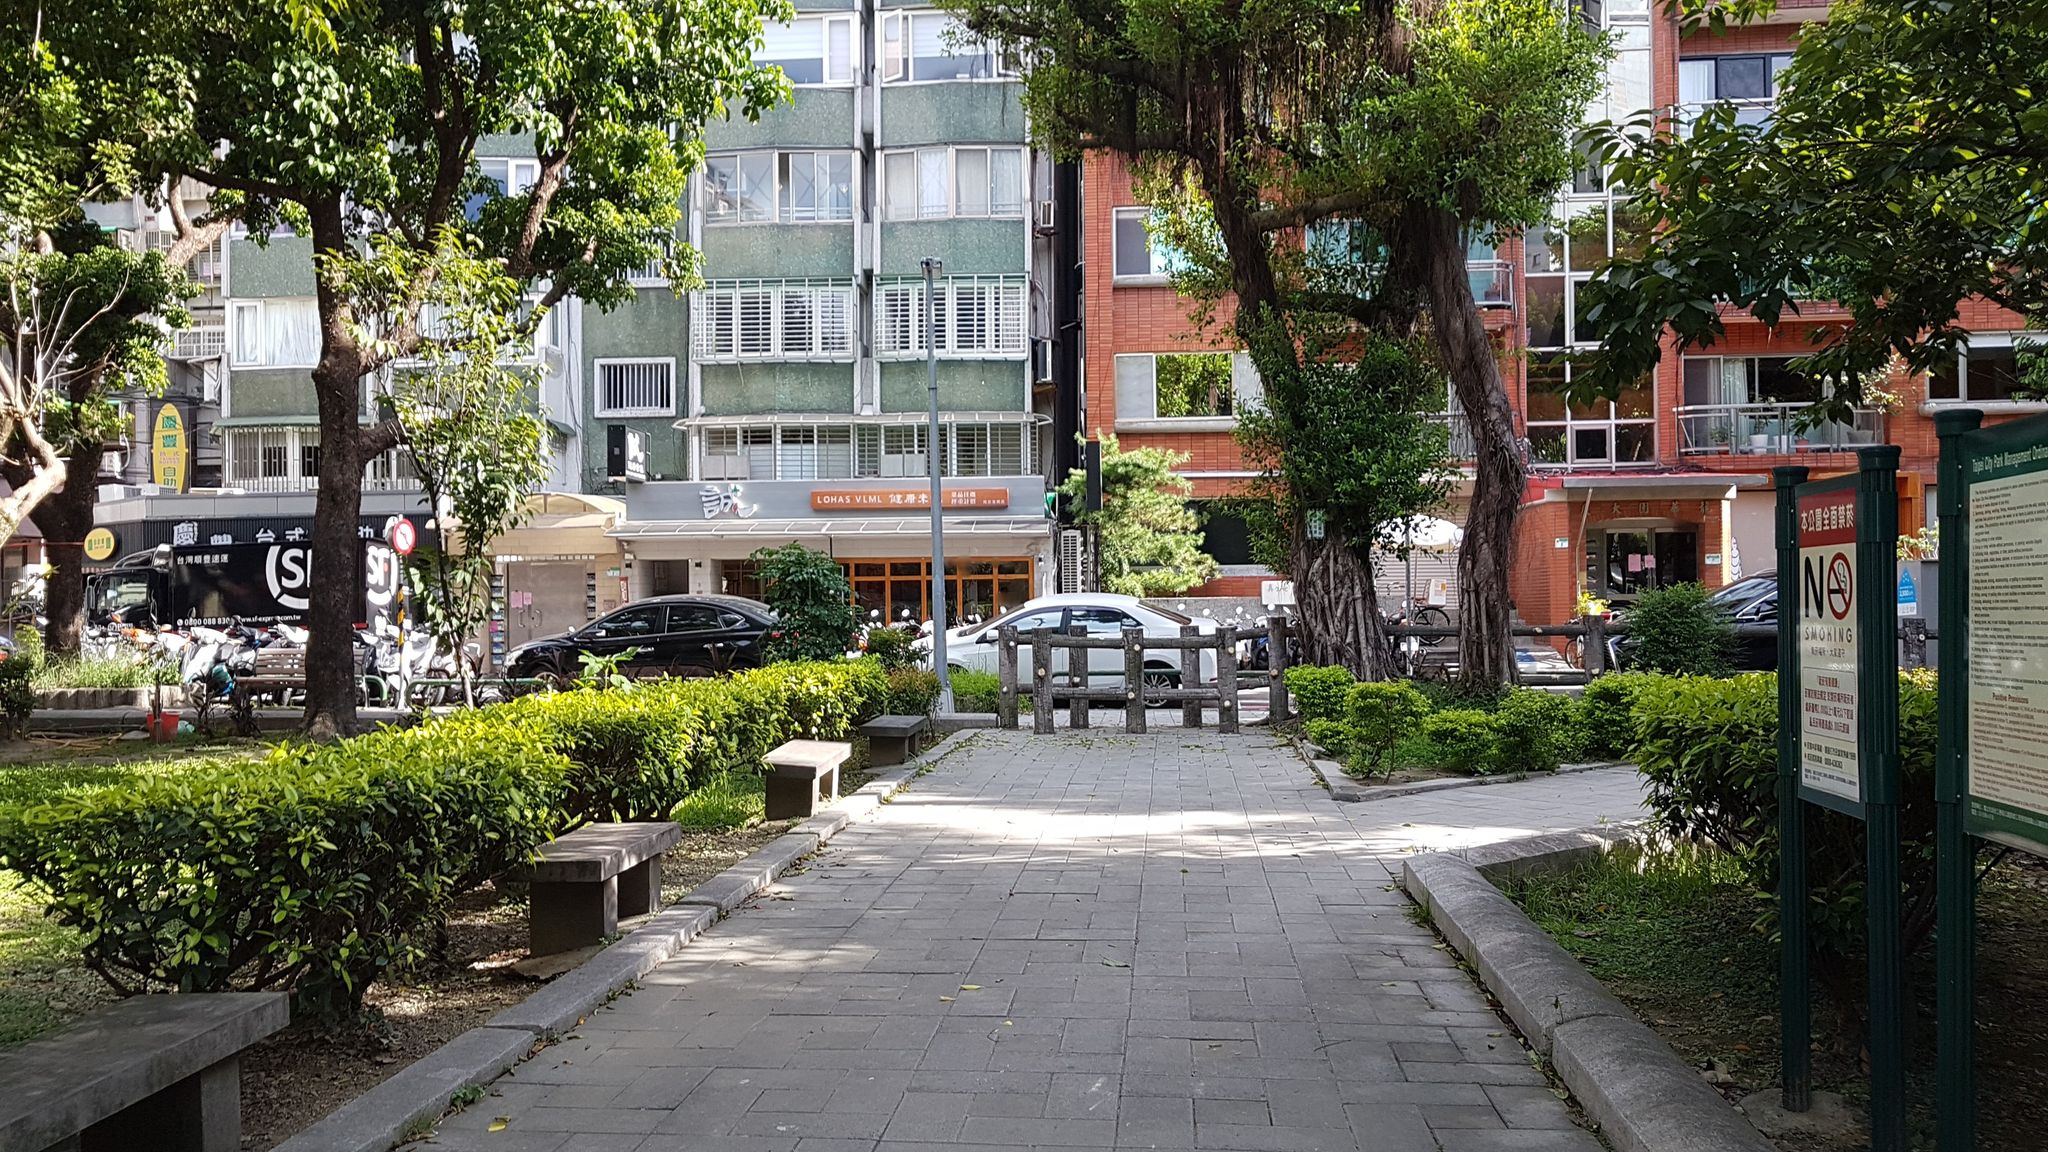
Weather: clear
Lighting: day
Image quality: good
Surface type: walking surface
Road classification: footway
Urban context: urban centre
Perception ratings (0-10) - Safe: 8.98, Lively: 8.75, Beautiful: 9.43, Boring: 1.24, Depressing: 1.75, Wealthy: 8.84